Question: Hello I was wondering if anyone can tell me how to add an orange frame to the top of my file. I have attached an image so you know what i'm talking about.

I would like the orange frame to be 35px high. How would I create this in css?
Many thanks for any help.
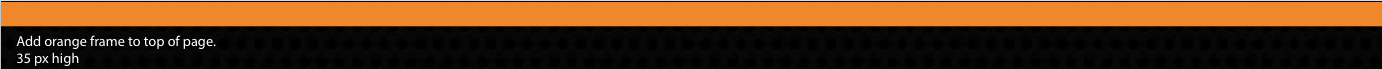
Answer: You only have to add the following code at the top of your page right after the opening tag:
'''
<div id="topframe"></div>
'''
'''
#topframe {
margin:0;
padding:0;
width:100%;
height:35px;
background:orange;
}
'''
Or, if you want both at once:
'''
<div style="margin:0;padding:0;width:100%;height:35px;background:orange;"></div>
'''
If you are talking about a background image, this is what you need to add in in your CSS file:
'''
background-image:url('path/to/your/image.jpg'); // 35px height orange background
background-repeat:repeat-x;
background-position:top;
'''